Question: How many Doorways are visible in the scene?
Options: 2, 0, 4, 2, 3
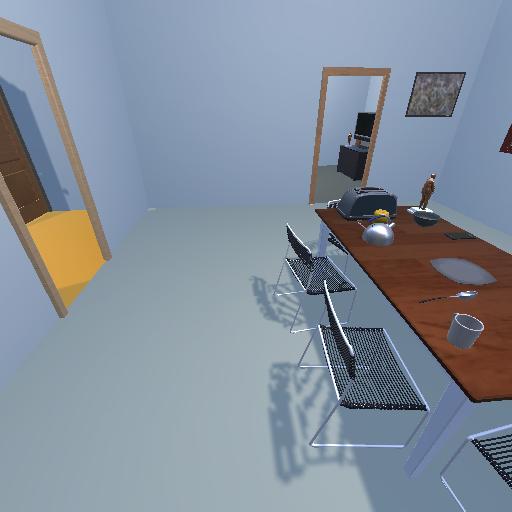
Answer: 2